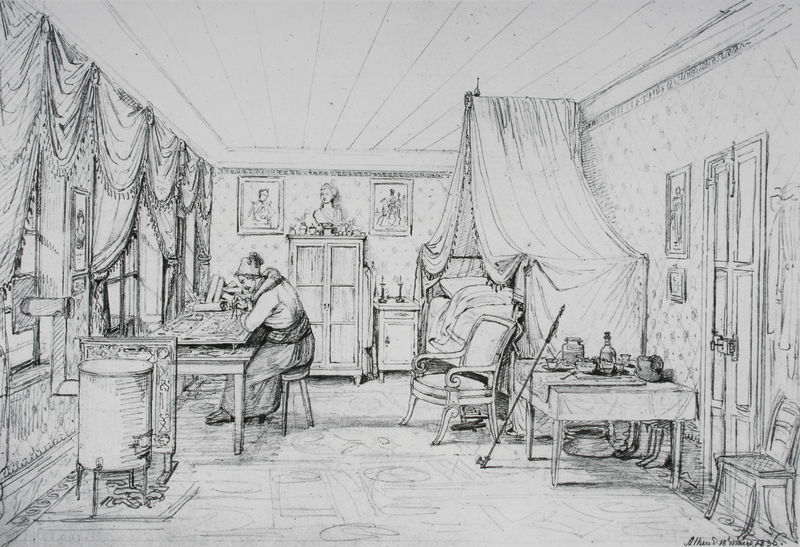
Titel: Gärtner in seinem Arbeitszimmer in Athen
Künstler: Friedrich von Gärtner
Standort: München
Institution: Architekturmuseum der Technischen Universität
Schlagwörter: gemälde, mann, weiß, sitzen, fenster, grau, hut, raum, schwarz, skizze, stuhl, stühle, tisch, tische, tür, zeichnung, zimmer, alt, flasche, flaschen, mütze, wand, mensch, bild, innenraum, vorhang, boden, figur, gewand, interieur, sessel, decke, ofen, krug, bilder, kommode, schrank, schreibtisch, hocker, schemel, gardine, gardinen, polster, tapete, vorhänge, pfeife, büste, atelier, bett, morgenmantel, schlafzimmer, leuchter, tasse, schwarzweiss, schraffur, radierung, künstler, hausfrau, entwurf, wissenschaftler, kerzenständer, karte, küche, stul, werkstatt, forscher, baldachin, gelehrter, schlüssel, büsten, hausrock, goethe, oma, zeichner, himmelbett, schlafrock, rohr, haushalt, wohnraum, zirkel, ofenrohr, betthimmel, meerschaumpfeife, planer, nachtschrank, biedermann, tape, bpste, alte oma, bollerofen